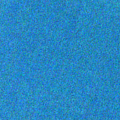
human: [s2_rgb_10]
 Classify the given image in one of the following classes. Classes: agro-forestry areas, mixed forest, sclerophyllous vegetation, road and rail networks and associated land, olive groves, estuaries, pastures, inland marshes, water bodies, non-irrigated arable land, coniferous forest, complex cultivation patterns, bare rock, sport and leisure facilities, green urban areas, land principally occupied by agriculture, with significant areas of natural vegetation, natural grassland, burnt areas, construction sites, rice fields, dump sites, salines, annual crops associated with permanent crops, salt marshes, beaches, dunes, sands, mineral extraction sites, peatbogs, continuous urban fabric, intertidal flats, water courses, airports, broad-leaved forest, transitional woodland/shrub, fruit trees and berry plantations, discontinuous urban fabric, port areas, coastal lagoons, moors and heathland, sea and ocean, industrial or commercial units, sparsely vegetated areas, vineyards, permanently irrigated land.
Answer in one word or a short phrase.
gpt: sea and ocean